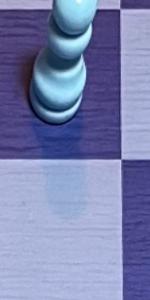
Label: Empty